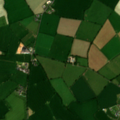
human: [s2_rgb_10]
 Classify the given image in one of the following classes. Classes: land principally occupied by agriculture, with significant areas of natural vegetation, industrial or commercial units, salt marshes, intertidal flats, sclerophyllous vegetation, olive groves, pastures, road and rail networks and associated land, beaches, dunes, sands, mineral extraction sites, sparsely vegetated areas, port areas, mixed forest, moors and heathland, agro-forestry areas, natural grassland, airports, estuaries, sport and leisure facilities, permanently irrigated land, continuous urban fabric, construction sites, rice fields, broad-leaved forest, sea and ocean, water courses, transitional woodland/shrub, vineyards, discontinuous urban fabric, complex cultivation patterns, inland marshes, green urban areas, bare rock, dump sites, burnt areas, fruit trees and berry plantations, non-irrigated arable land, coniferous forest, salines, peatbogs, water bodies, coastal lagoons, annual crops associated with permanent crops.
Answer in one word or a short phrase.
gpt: non-irrigated arable land, pastures